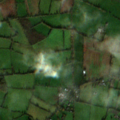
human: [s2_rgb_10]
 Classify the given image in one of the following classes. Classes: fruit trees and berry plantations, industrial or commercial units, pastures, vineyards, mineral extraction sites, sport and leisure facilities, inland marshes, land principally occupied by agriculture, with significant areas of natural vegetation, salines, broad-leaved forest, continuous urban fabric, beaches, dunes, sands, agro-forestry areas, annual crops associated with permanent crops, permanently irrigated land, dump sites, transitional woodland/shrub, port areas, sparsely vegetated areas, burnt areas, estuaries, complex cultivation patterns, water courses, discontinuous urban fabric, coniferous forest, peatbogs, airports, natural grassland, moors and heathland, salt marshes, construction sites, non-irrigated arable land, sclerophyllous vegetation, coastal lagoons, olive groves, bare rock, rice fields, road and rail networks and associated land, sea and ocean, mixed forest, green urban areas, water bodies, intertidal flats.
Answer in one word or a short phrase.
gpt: non-irrigated arable land, pastures